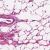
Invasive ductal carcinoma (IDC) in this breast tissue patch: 0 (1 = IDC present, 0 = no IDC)